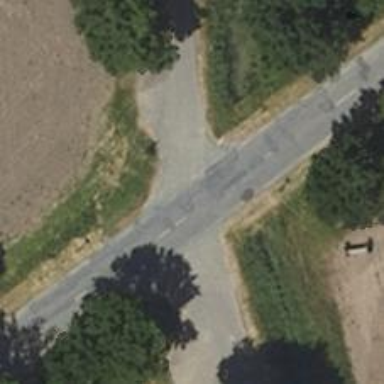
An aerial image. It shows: Secondary road with asphalt surface.